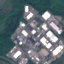
Land use / land cover class: Industrial